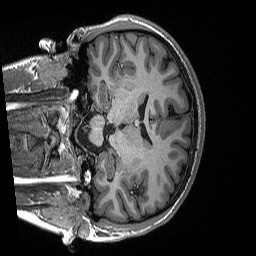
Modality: T1w
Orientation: coronal
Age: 18
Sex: female